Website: home-depot
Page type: account-selection
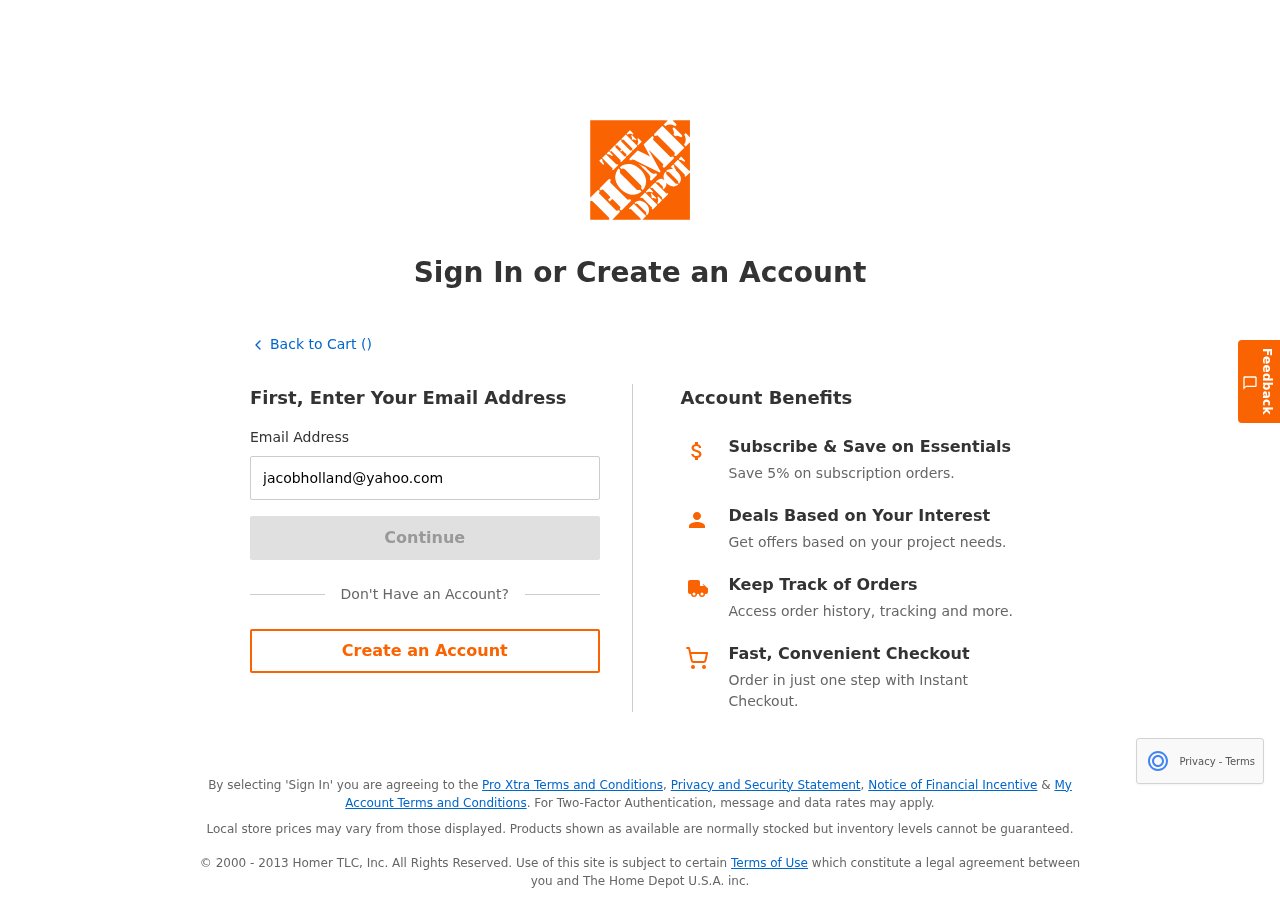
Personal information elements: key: PII_EMAIL
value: jacobholland@yahoo.com